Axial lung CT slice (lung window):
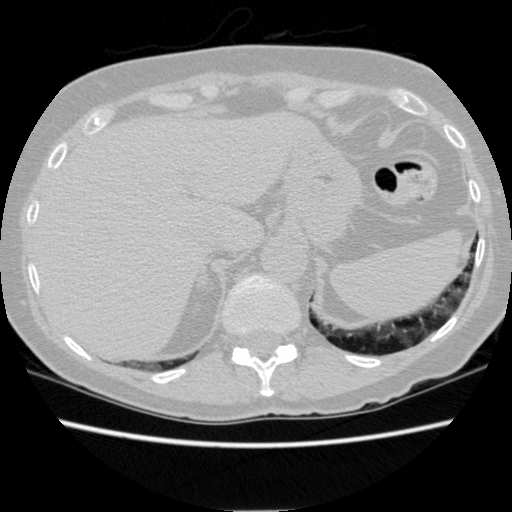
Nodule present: no